Interaction volume radius: 10 \u00c5
Interaction volume height: 25 \u00c5
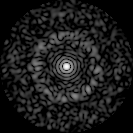
Disorder parameter: 0.8334